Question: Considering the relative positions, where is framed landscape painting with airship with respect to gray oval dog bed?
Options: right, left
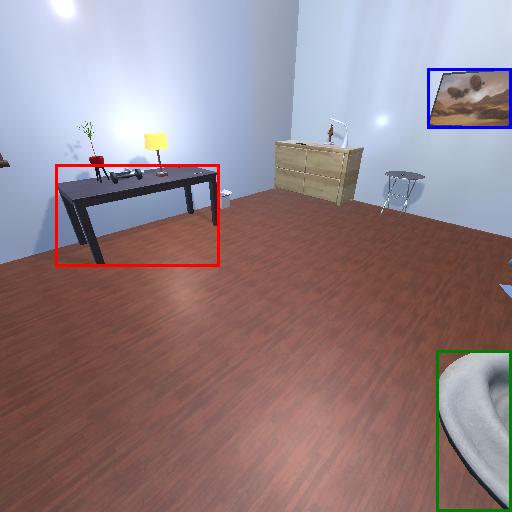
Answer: right